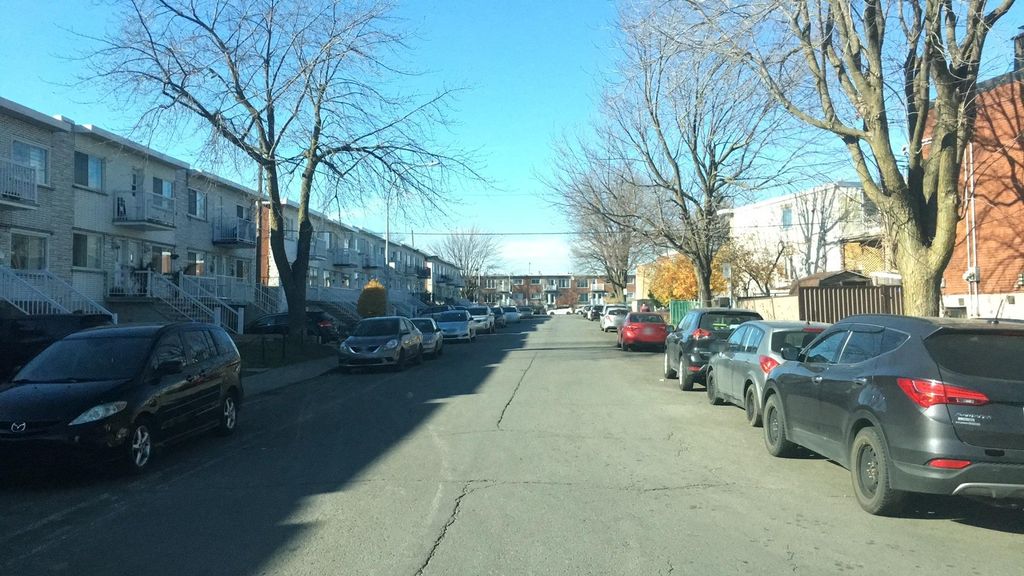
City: montreal